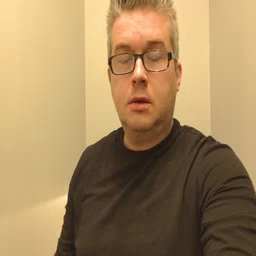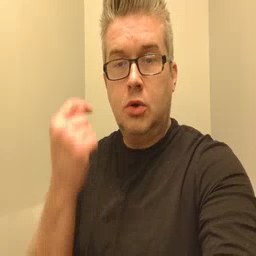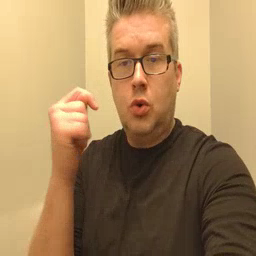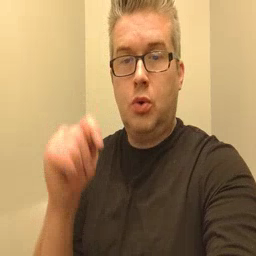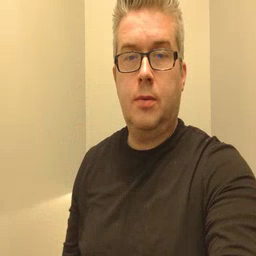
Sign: toy